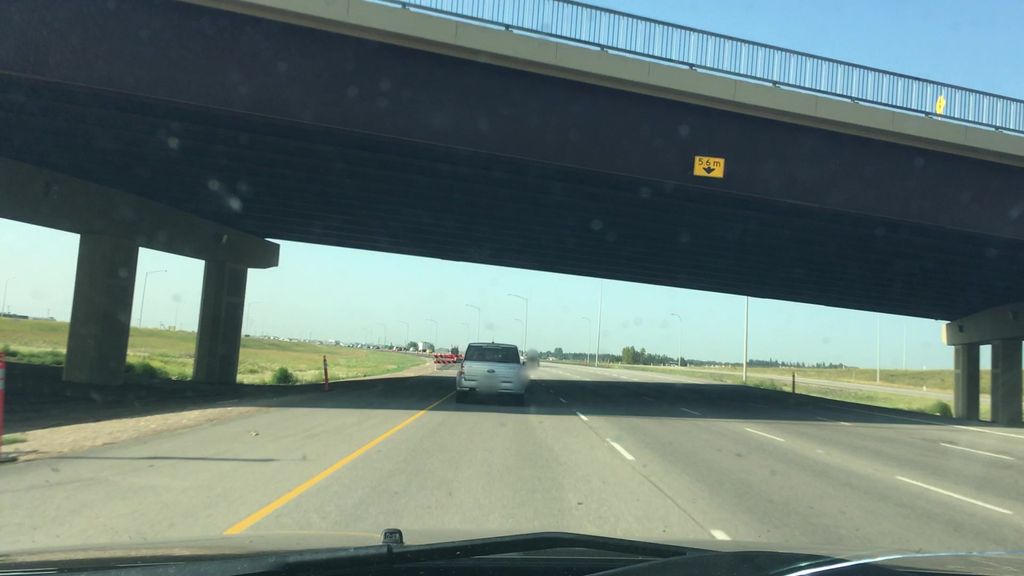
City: edmonton